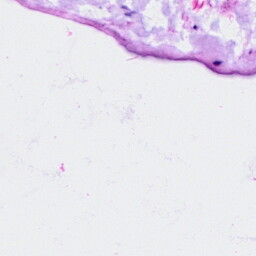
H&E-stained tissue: Ovarian